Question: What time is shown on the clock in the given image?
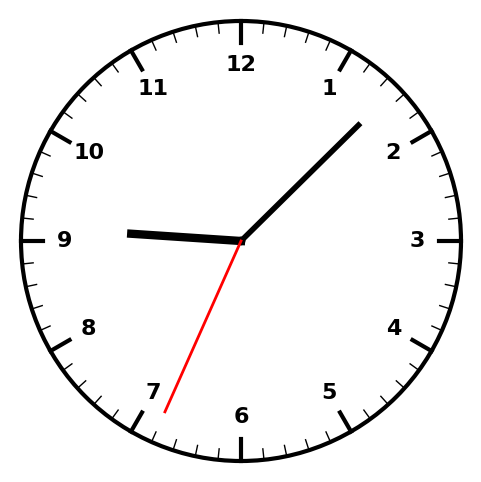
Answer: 09:07:34